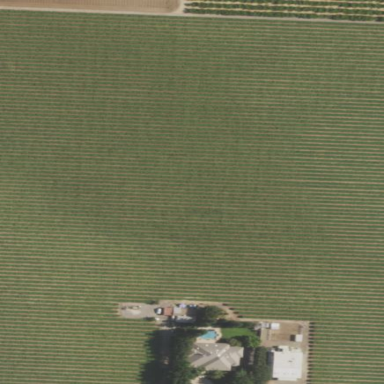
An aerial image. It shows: Agricultural property with vineyards.